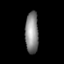
Tissue: prostate
Cell type: T cells
Senescence score: 0.6864
Nuclear area (px): 535
Mean DAPI intensity: 137.011